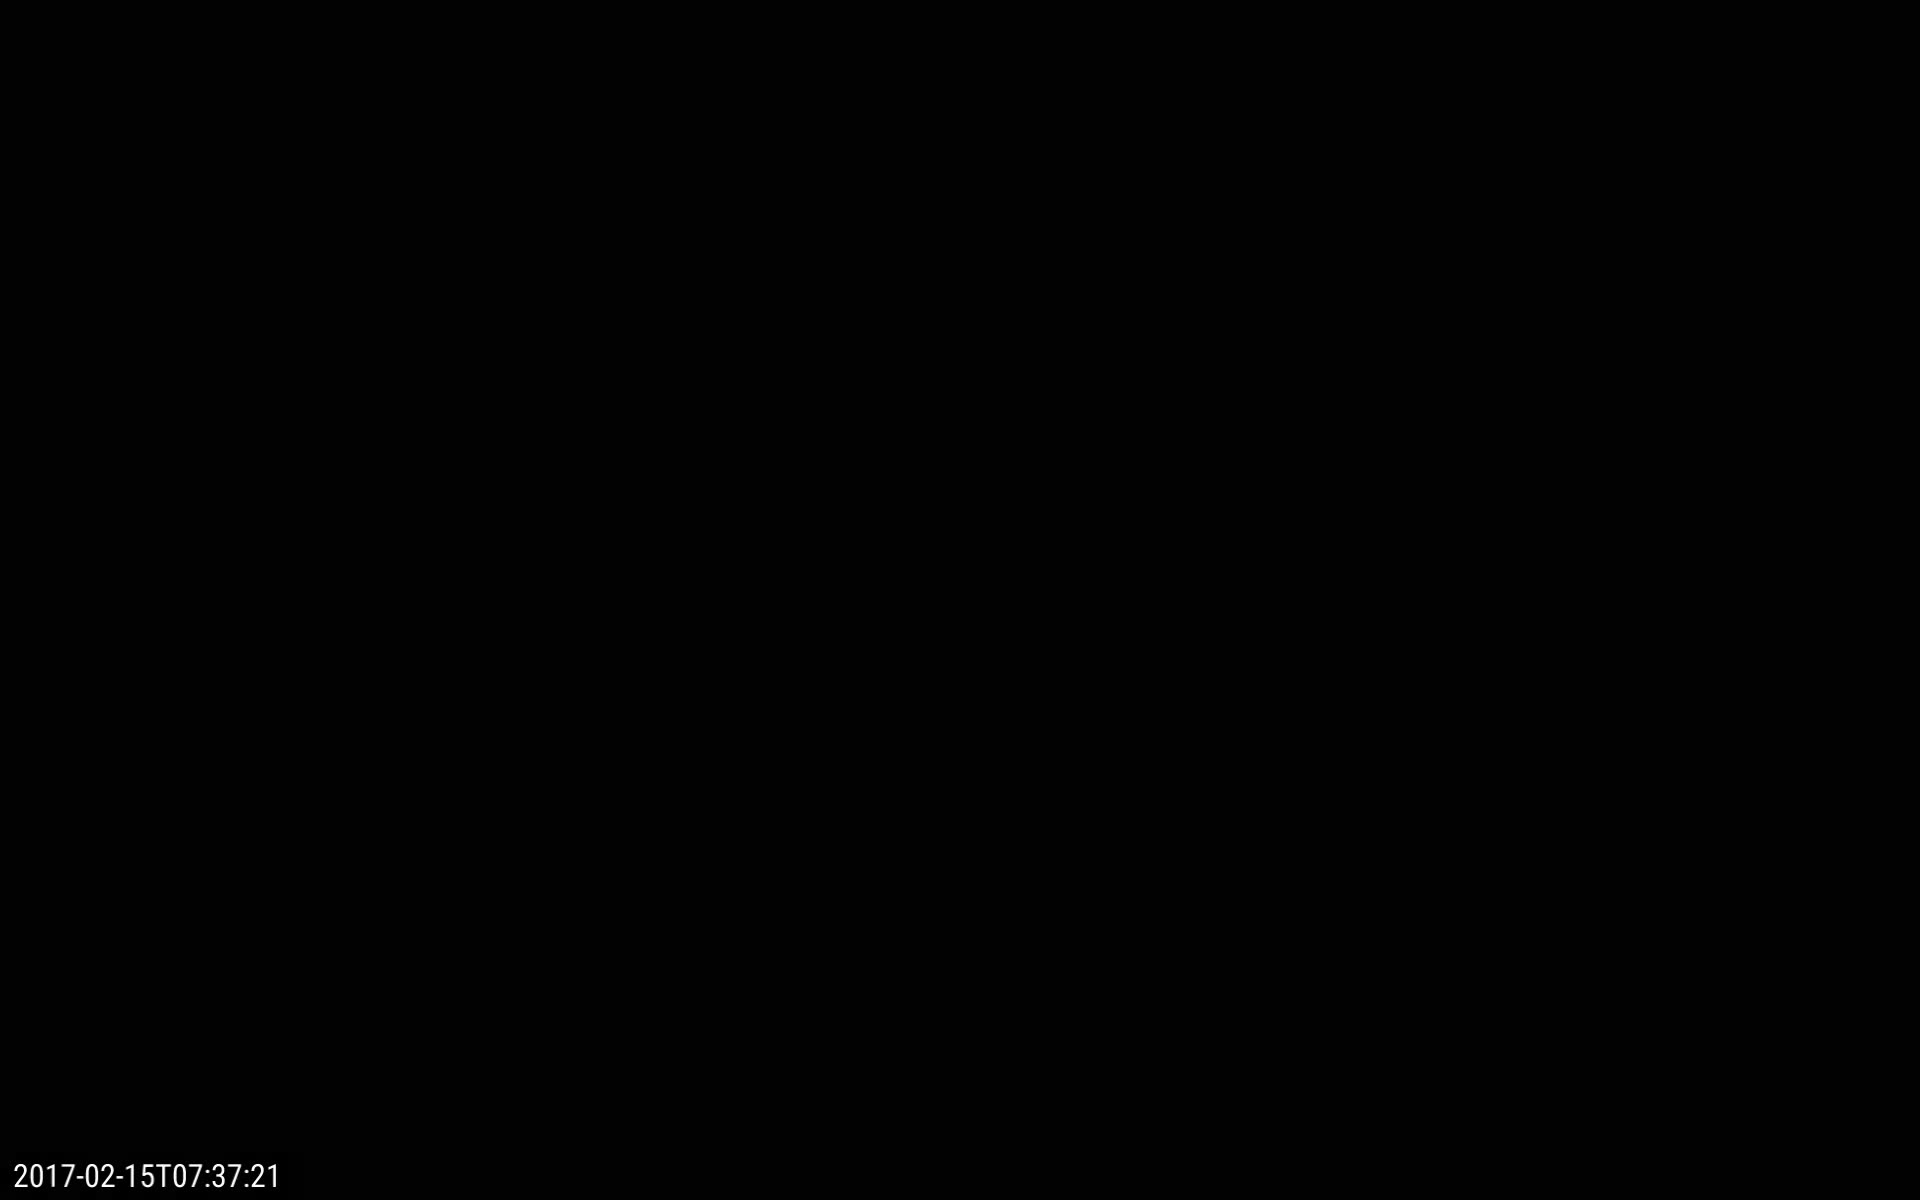
Earth Eclipses the Sun Earth Eclipses the Sun